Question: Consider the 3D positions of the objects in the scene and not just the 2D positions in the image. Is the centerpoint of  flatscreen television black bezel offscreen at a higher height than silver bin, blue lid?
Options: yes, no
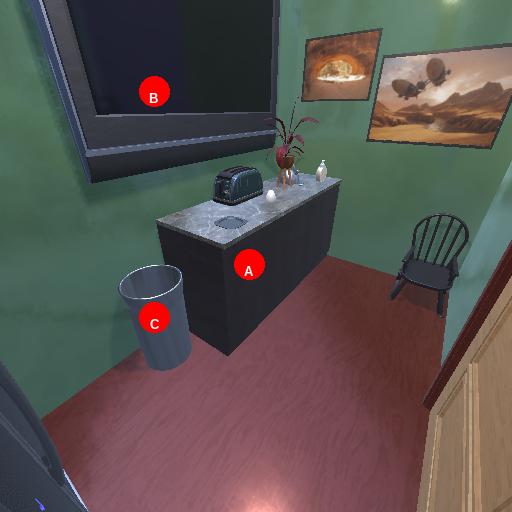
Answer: yes